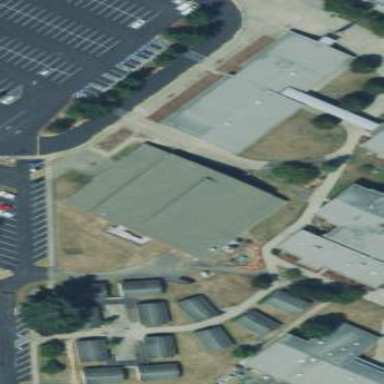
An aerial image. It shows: School building.